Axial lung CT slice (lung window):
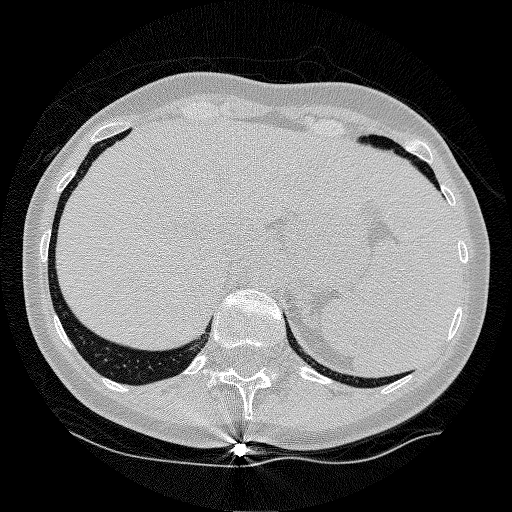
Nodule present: no